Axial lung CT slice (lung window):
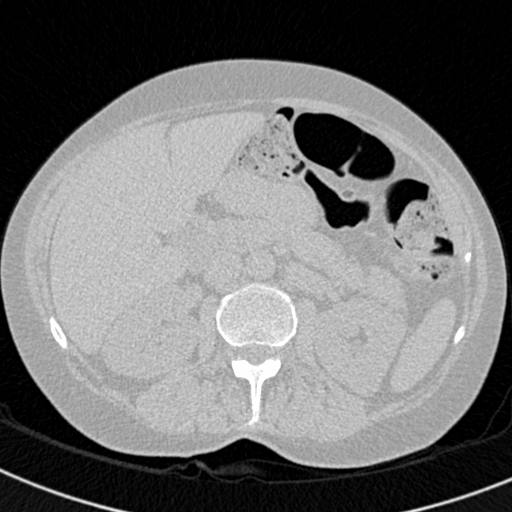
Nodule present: no